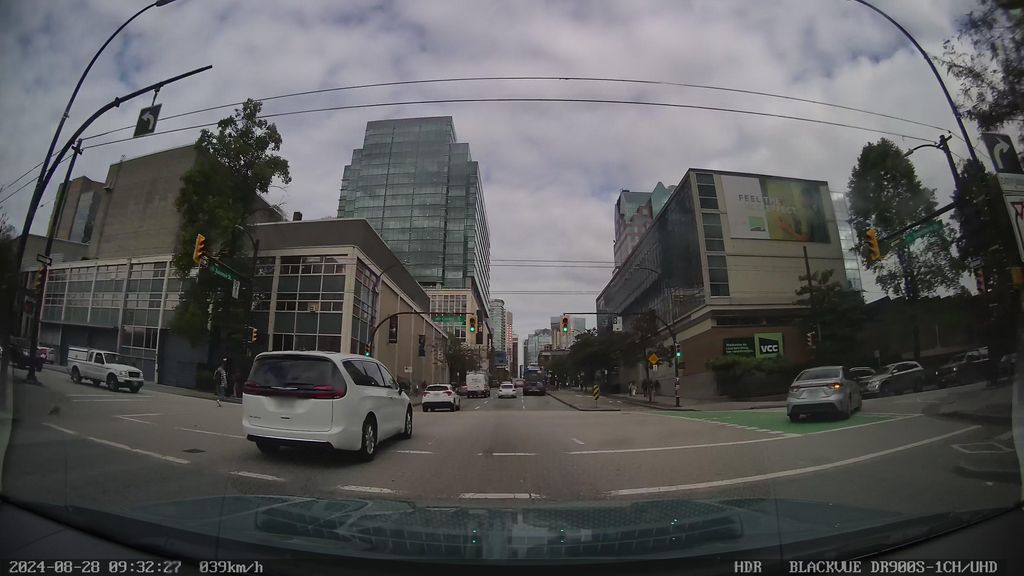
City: vancouver